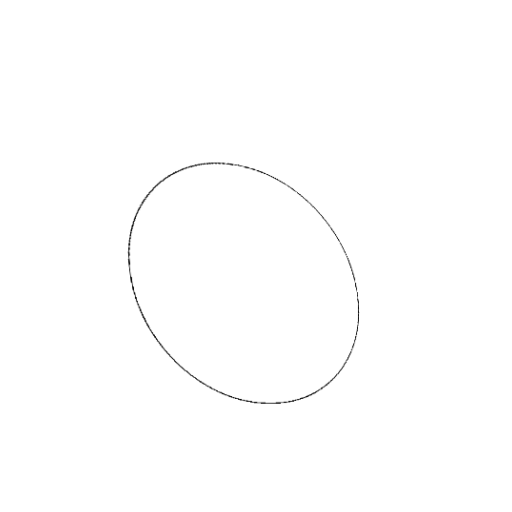
Crossing number: 0